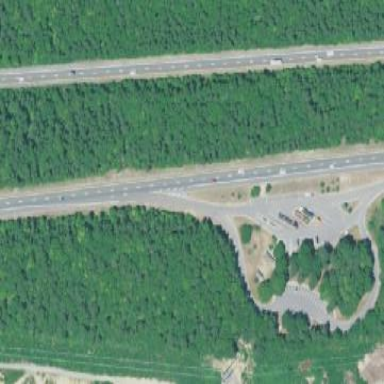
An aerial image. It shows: Rest area on the road.